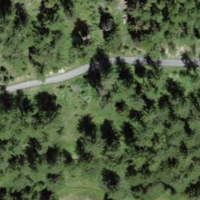
EUNIS habitat code: 41
Species observed at this site:
Dactylorhiza sambucina